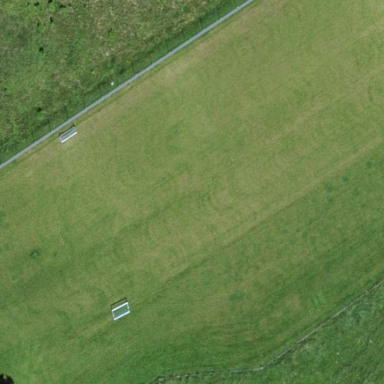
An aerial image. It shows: Soccer pitch with grass surface for leisure and sports.